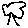
Label: tree